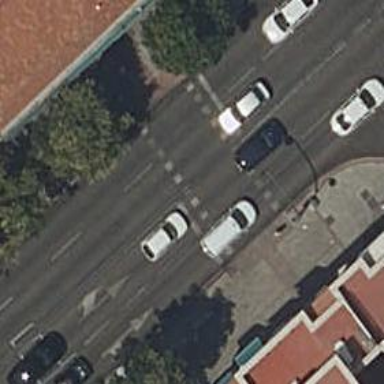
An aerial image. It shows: Crossing with traffic signals.